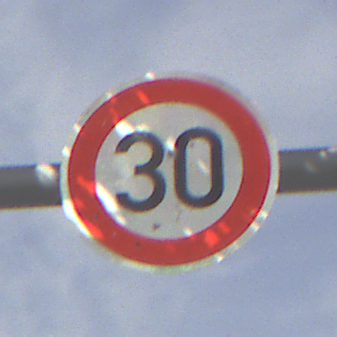
Verkehrszeichen: Geschwindigkeit30
Umgebung: Outdoor, Suburban
Tageszeit: MorningAfternoon
Wetter: PartlyCloudy
Licht: Natural
Jahreszeit: NotSpecified
Kontrast: HighContrast